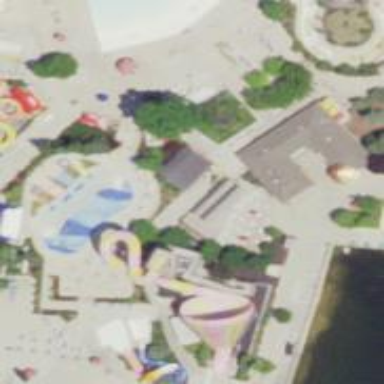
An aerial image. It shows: Water slide attraction.